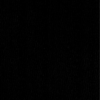
Label: dusty